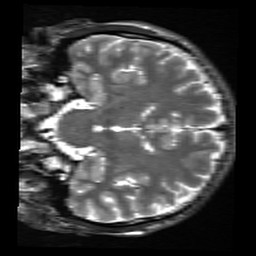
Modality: inplaneT2
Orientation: coronal
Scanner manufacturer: siemens
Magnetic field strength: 3 T
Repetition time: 7.02 s
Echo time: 0.069 s